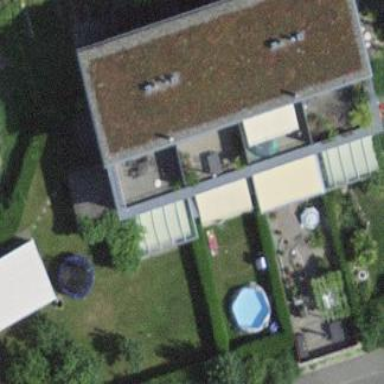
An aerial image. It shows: Terrace building.